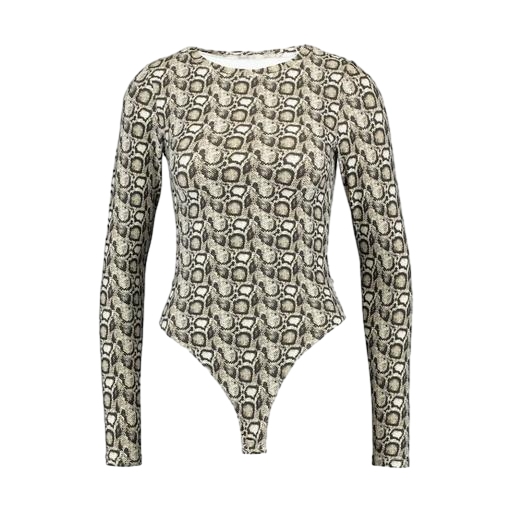
slim signature snake-print shirt, long sleeved and cameo print, long sleeve cheetah pattern, white background